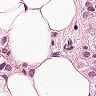
Metastatic tissue present: yes